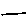
Label: line